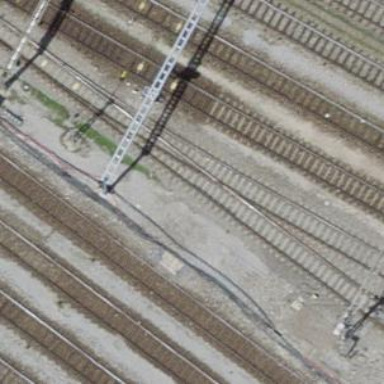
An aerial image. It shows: Railway track with electrified contact lines. This is siding track.